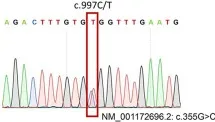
Compound Heterozygous Variants of TSFM Revealed by Trio (Proband/Parents) Whole Exome Sequencing (WES). Integrated genomic viewer windows depict tow heterozygous variants in TSFM in the proband genome, the maternally inherited c.997C>T.
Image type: chart (chart)